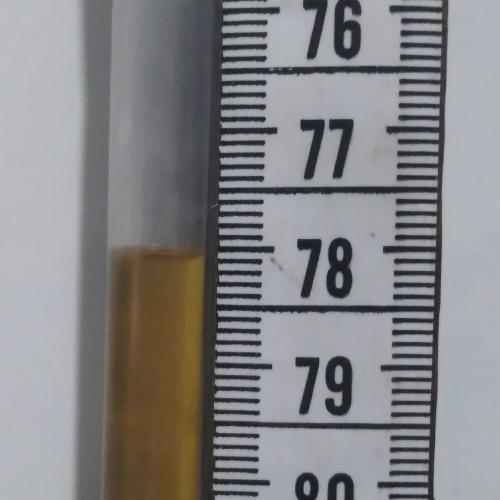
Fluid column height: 78.1 cm